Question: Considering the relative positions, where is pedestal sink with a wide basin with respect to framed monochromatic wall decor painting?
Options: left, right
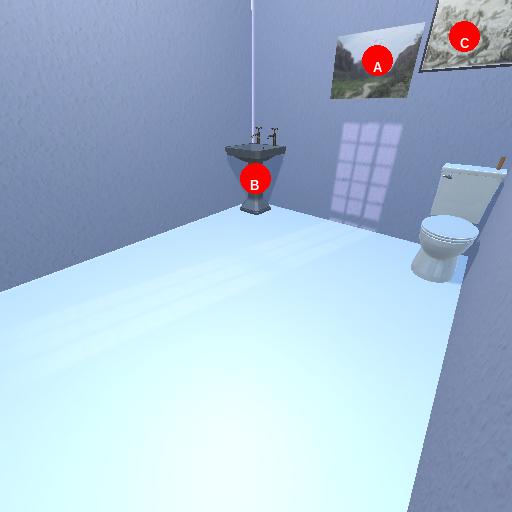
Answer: left